Question: Hi Friends I have many Div's every div has few '<li>' there is a check-box in every '<li>' .I want if any check box is checked by user then others check box in others div's will be disable only check box which are siblings of checked check box will not be disabled
As per my current code user can check any checkbox in any line which wrong as per my requirment .You can check my code below or <URL>
'''
<ul id="gridFriend">
<li>
<div class="checkBox">
<input name="" type="checkbox" value="" />
</div>
<div class="pic"><a href="SendGifts.aspx?fnd=<PHONE>&amp;fb=y&amp;src=ALL"><img width="94" height="93" src="https://graph.facebook.com/<PHONE>/picture?width=94&amp;height=93" alt=" "></a></div>
</li>
<li>
<div class="checkBox">
<input name="" type="checkbox" value="" />
</div>
<div class="pic"><a href="SendGifts.aspx?fnd=<PHONE>&amp;fb=y&amp;src=ALL"><img width="94" height="93" src="https://graph.facebook.com/<PHONE>/picture?width=94&amp;height=93" alt=" "></a></div>
</li> </li>
<li>
<div class="checkBox">
<input name="" type="checkbox" value="" />
</div>
<div class="pic"><a href="SendGifts.aspx?fnd=<PHONE>&amp;fb=y&amp;src=ALL"><img width="94" height="93" src="https://graph.facebook.com/<PHONE>/picture?width=94&amp;height=93" alt=" "></a></div>
</li>
<li>
<div class="checkBox">
<input name="" type="checkbox" value="" />
</div>
<div class="pic"><a href="SendGifts.aspx?fnd=<PHONE>&amp;fb=y&amp;src=ALL"><img width="94" height="93" src="https://graph.facebook.com/<PHONE>/picture?width=94&amp;height=93" alt=" "></a></div>
</li>
</ul>
<ul id="gridFriend">
<li>
<div class="checkBox">
<input name="" type="checkbox" value="" />
</div>
<div class="pic"><a href="SendGifts.aspx?fnd=<PHONE>&amp;fb=y&amp;src=ALL"><img width="94" height="93" src="https://graph.facebook.com/<PHONE>/picture?width=94&amp;height=93" alt=" "></a></div>
</li>
<li>
<div class="checkBox">
<input name="" type="checkbox" value="" />
</div>
<div class="pic"><a href="SendGifts.aspx?fnd=<PHONE>&amp;fb=y&amp;src=ALL"><img width="94" height="93" src="https://graph.facebook.com/<PHONE>/picture?width=94&amp;height=93" alt=" "></a></div>
</li>
<li>
<div class="checkBox">
<input name="" type="checkbox" value="" />
</div>
<div class="pic"><a href="SendGifts.aspx?fnd=<PHONE>&amp;fb=y&amp;src=ALL"><img width="94" height="93" src="https://graph.facebook.com/<PHONE>/picture?width=94&amp;height=93" alt=" "></a></div>
</li>
<li>
<div class="checkBox">
<input name="" type="checkbox" value="" />
</div>
<div class="pic"><a href="SendGifts.aspx?fnd=<PHONE>&amp;fb=y&amp;src=ALL"><img width="94" height="93" src="https://graph.facebook.com/<PHONE>/picture?width=94&amp;height=93" alt=" "></a></div>
</li>
</ul>
'''
'''
var mergeFriend = 0;
$('ul#gridFriend input').on('change', function () {
if ($(this).is(':checked')) {
mergeFriend++;
} else {
mergeFriend--;
}
if (mergeFriend >= 3) {
$('ul#gridFriend input:not(:checked)').attr("disabled", "disabled");
$('ul#gridFriend input:not(:checked)').closest('li').animate({opacity:'0.2'},1000);
//$('.blkSheet').css('display','block');
} else {
$('ul#gridFriend input:not(:checked)').removeAttr("disabled");
$('ul#gridFriend input:not(:checked)').closest('li').animate({opacity:'1'},200);
/*$('.friendMergeCont').animate({bottom:'-100px'},200)
$('.blkSheet').css('display','none');*/
}
/* $('.friendMergeCont span.close').click(function(){
$('.friendMergeCont').animate({bottom:'-100px'},200)
//$('.blkSheet').css('display','none');
}) */
/* if (mergeFriend == 2) {
$('.friendMergeCont').animate({bottom:'0'},200)
}else if (mergeFriend == 1) {
$('.friendMergeCont').animate({bottom:'-100px'},200)
} */
});
'''
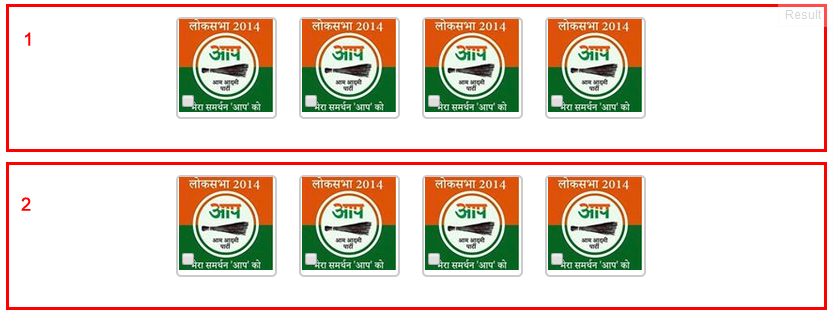
Answer: Same ids for multiple elems on a single page is invalid markup and surely can cause some issues in browser, so to overcome this you can change 'id='gridFriend'' to 'class='gridFriend'':
'''
<ul class="gridFriend">
.......
</ul>
'''
then in jQuery you can do this:
'''
$('.gridFriend :checkbox').on('change', function () {
var $check = $(this);
$check.closest('.gridFriend').siblings('.gridFriend').find(':checkbox').prop('disabled', true)
$check.closest('.gridFriend').siblings('.gridFriend').find('li').animate({
opacity: '0.2'
}, 1000);
if ($(':checked').length == 3) {
$check.closest('.gridFriend').find(':not(:checked)').prop('disabled', true);
$('li:has(:checkbox:not(:checked))').animate({
opacity: '0.2'
}, 1000);
}
});
'''
### Fiddle